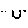
Label: smiley face